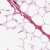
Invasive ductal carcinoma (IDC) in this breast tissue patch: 0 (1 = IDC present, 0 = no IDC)